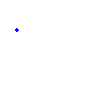
Particle: proton